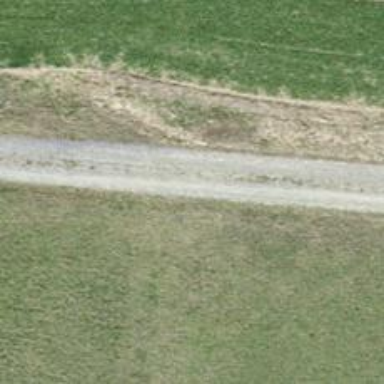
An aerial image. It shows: Gravel track with grade5 tracktype.